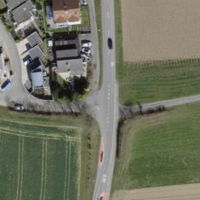
EUNIS habitat code: 54
Species observed at this site:
Cirsium arvense